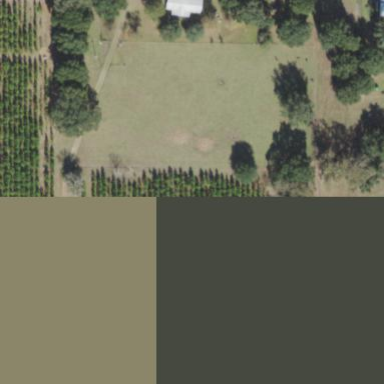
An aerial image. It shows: Plant nursery cultivating trees.